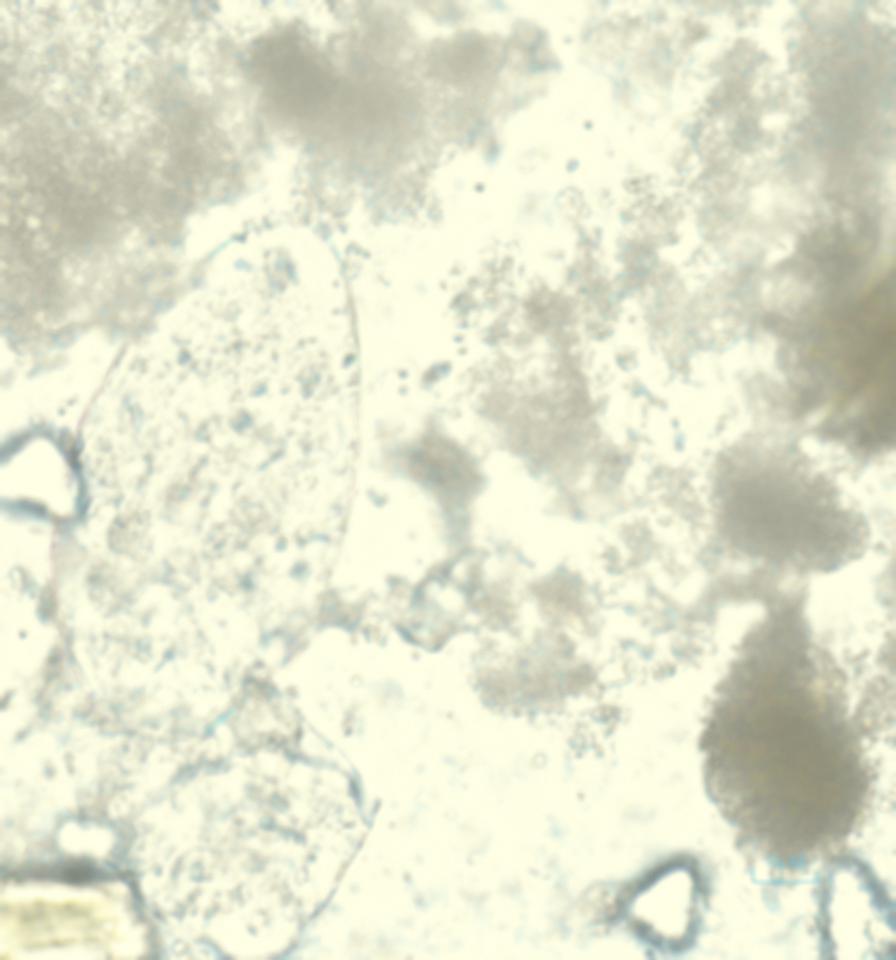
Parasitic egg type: Fasciolopsis buski